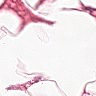
Metastatic tissue present: no